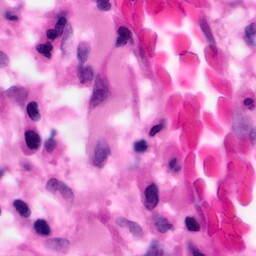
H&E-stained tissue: Pancreatic